Question: I'm trying to figure out this task, but after trying and trying i am not able to solve it. Can someone with more SQL experience help me out?
I have 3 tables:
<URL>
[
<URL>
Since Piccolo and Stella are located in Salzburg, 4 visits happen overall.
But how do i pull this off in SQL?
How do i count the visits?
Any help is appreciated. Thanks in advance everyone!
MySQL Version: 8.0.20
Using MySQL Workbench.
EDIT 4:
Was able to find the solution on my own more or less, although the answer from @Nick is awesome as well, which is why i accept his answer as correct.
Thank you all so much and @Nick!
Just in case someone runs into the same issue,
my final solution is:
'''
SELECT (AVG(age)) FROM PERSON INNER JOIN ISST ON PERSON.person_name = ISST.person_name INNER JOIN PIZZERIA ON ISST.pizzeria_name = PIZZERIA.pizzeria_name && PIZZERIA.stadt="Salzburg";
'''
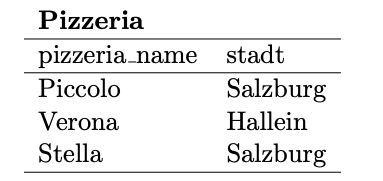
Answer: Since you want to calculate the average age of visitors (regardless of whether a person visits a pizzeria in the same city twice), you can just 'JOIN' your visits table to the pizzeria and person tables and average the results:
'''
SELECT AVG(p.alter)
FROM ISST i
JOIN PIZZERIA z ON z.pizzeria_name = i.pizzeria_name
JOIN PERSON p ON p.person_name = i.person_name
WHERE z.stadt = 'Salzburg'
'''
Output:
'''
25.75
'''
<URL>